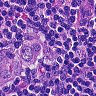
Metastatic tissue present: yes